Question: I'm using wordpress to host a website for work, and I was finally able to change the name of the site to an image.. But now it looks all weird because the navigation links are still aligned to the left. I'm trying to center them on the page, but I can't find the code to change. The navi links on the blue line are categories, and when I cntrl-F to find categories, only 2 lines show up, & they are just for hiding all the links.
I was wondering if there was a piece of code I should be looking for or if this info is included in the stylesheet & not editable.
Thanks for any help! Also, here's the tester website for ref: <URL>
Edit: Found the html/ css code that needs editing
'''
<div id="cat-nav" class="clear">
<ul class="nav sf-js-enabled">
<li class="cat-item cat-item-3">
<a title="View all posts filed under Home" href="http://phitlab.host22.com/
wordpress/?cat=3">Home</a>
</li>
<li class="cat-item cat-item-4">
<a title="View all posts filed under People" href="http://phitlab.host22.com/
wordpress/?cat=4">People</a>
</li>
<li class="cat-item cat-item-5">
<a title="View all posts filed under Publications" href="http://phitlab.host22.com/
wordpress/?cat=5">Publications</a>
</li>
<li class="cat-item cat-item-7">
<a title="View all posts filed under Research" href="http://phitlab.host22.com/wordpress/?cat=7">Research</a>
</li>
<li class="cat-item cat-item-6">
<a title="View all posts filed under zContact" href="http://phitlab.host22.com/wordpress /?cat=6">zContact</a>
</li>
</ul>
</div>
</div>
'''

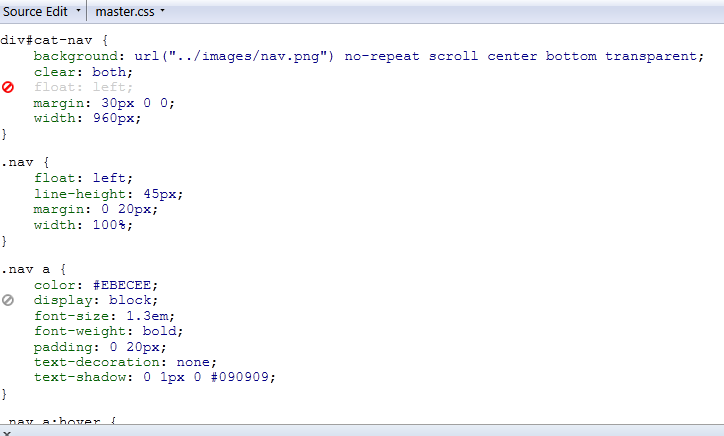
Answer: I would look at the HTML source code to check to see if the elements have any classes or ids. If they don't then I would check their parents for classes and ids as well.
Then search the css code for the these classes and ids to find its source code.
Both of these tasks will be easier if you use a browser extension or feature. I like firebug for firefox or ctrl-shift-i in chrome. They can tell you how the styles are decided for each element and what line of the css file to find it.
If what you want to do is center them it probably would be easiest to give the container element that holds your navigation links a fixed width using px or % then set
'''
margin-left:auto;
margin-right:auto;
'''